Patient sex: M
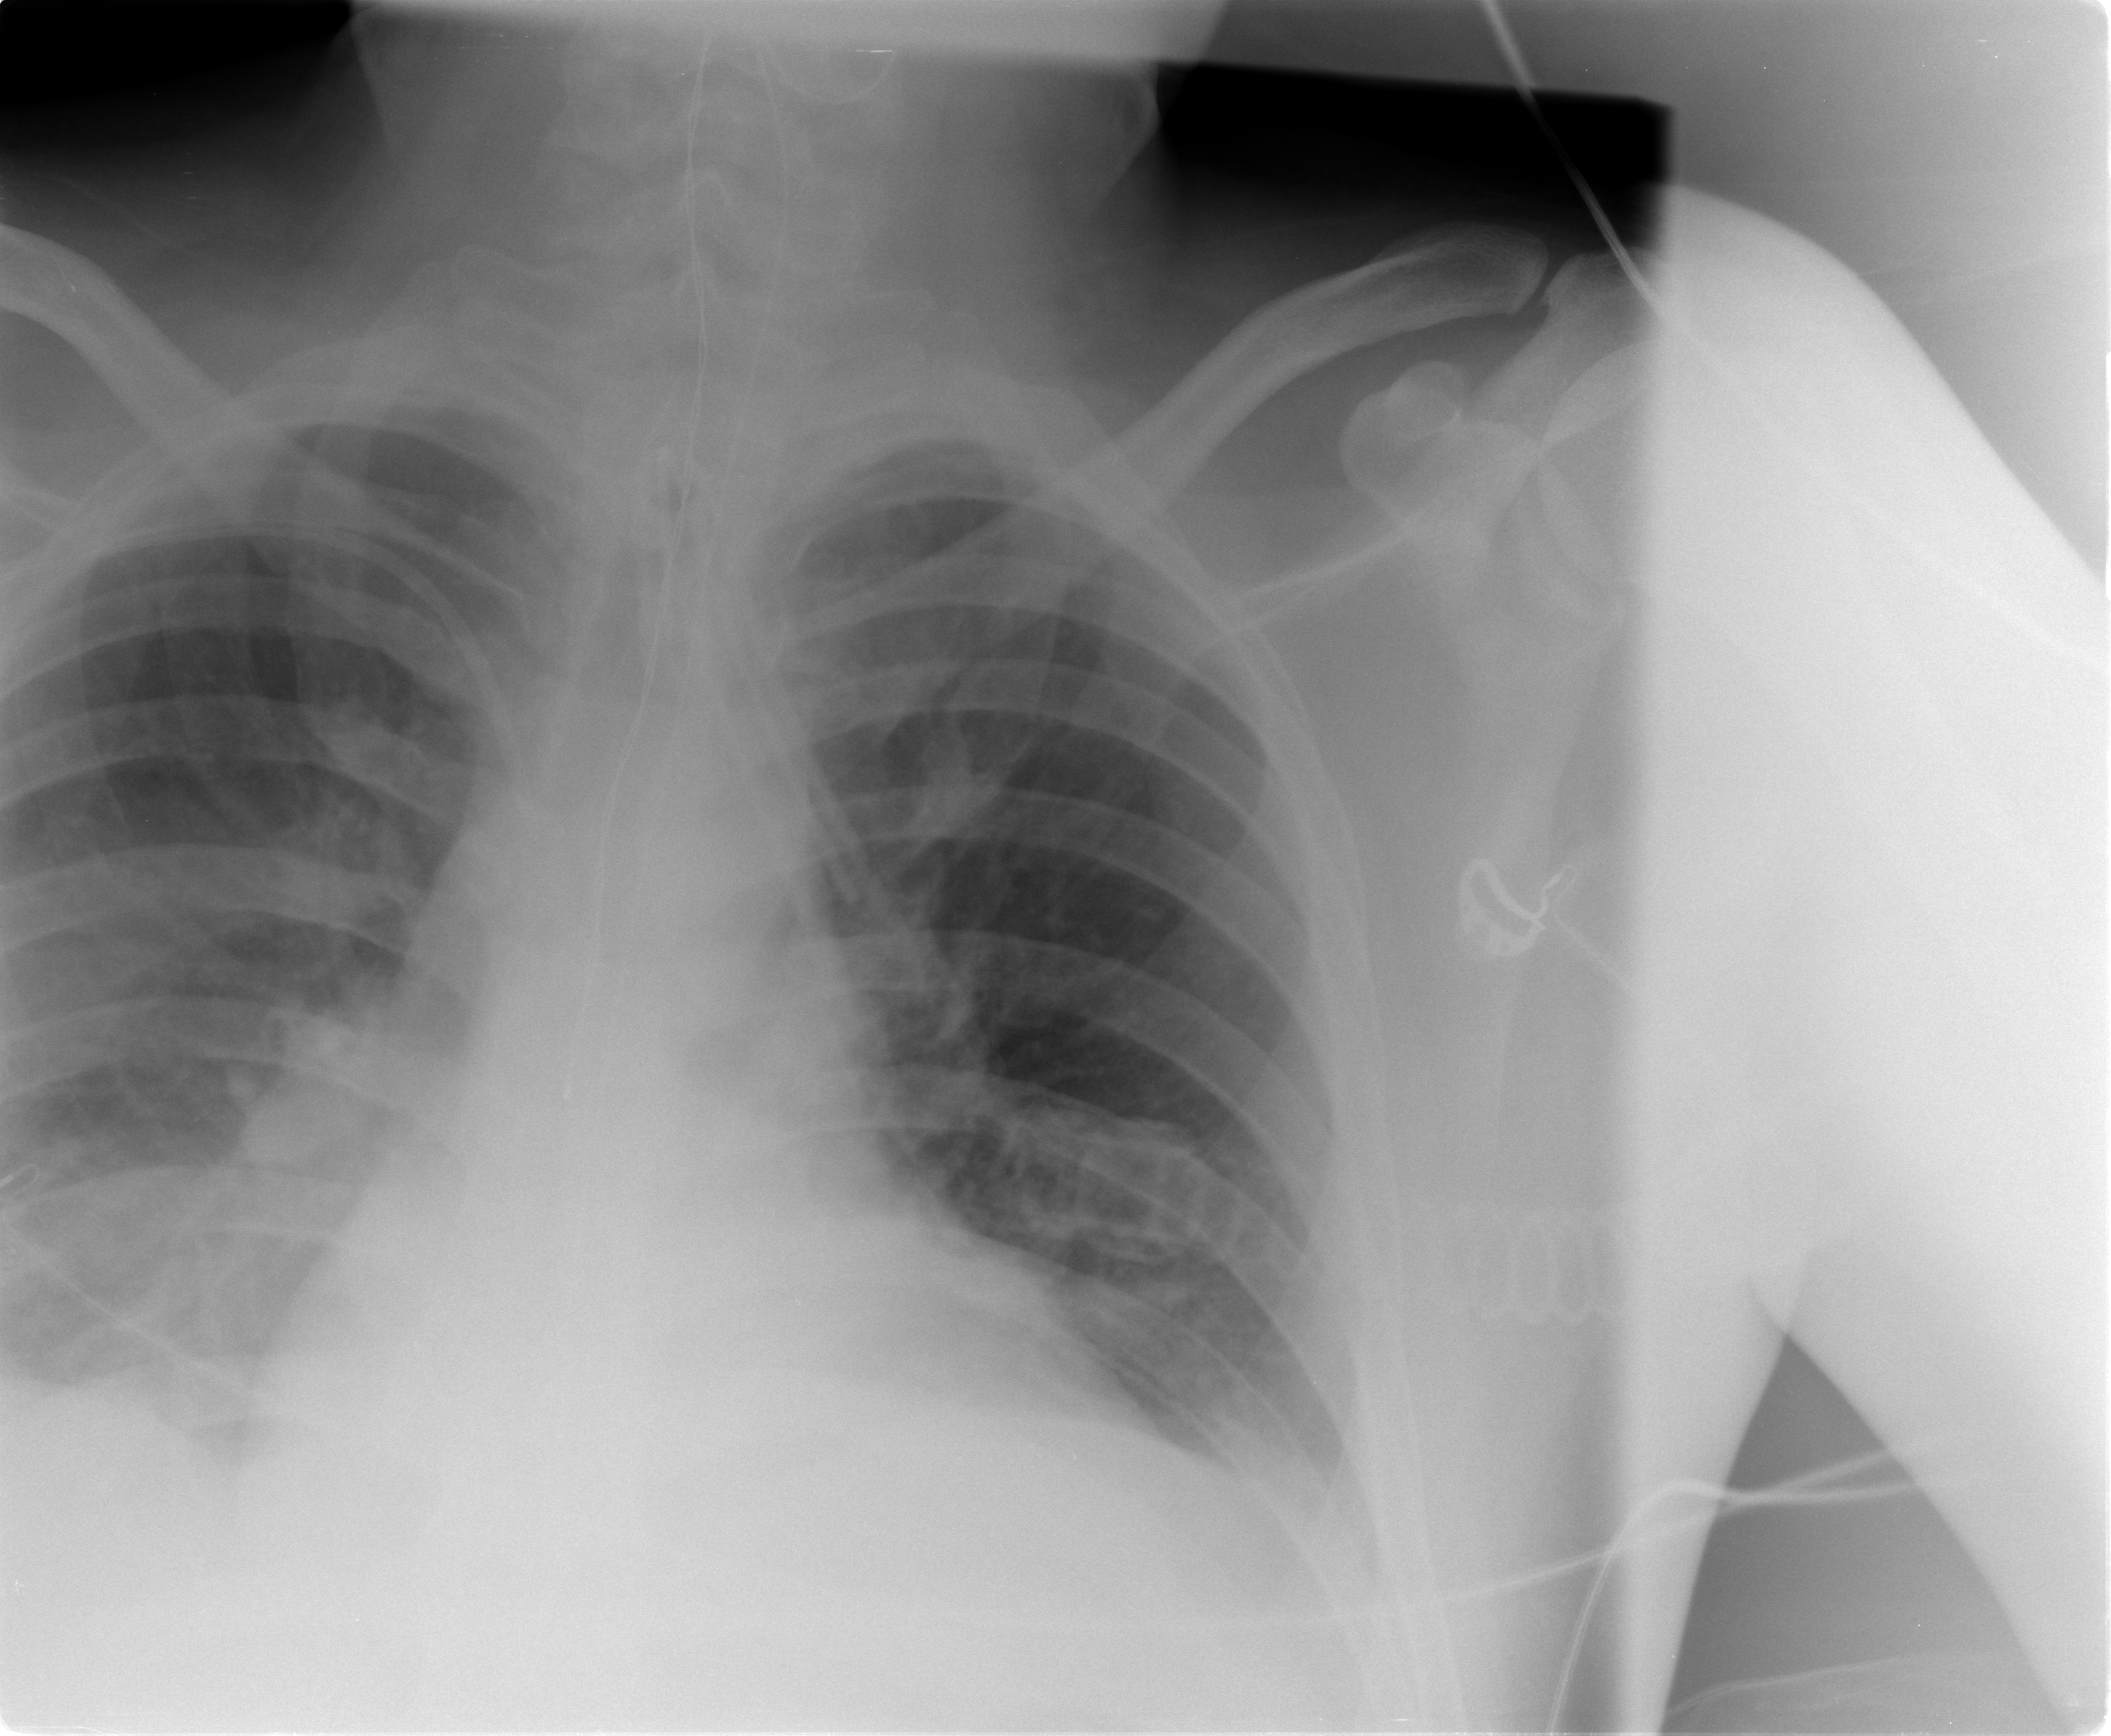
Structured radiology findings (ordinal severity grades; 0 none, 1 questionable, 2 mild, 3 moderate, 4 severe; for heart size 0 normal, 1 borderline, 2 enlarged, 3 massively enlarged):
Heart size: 2
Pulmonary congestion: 0
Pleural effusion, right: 2
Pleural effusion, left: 0
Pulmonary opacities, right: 0
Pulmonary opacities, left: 0
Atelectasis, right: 2
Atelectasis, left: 0